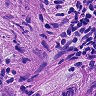
Metastatic tissue present: yes